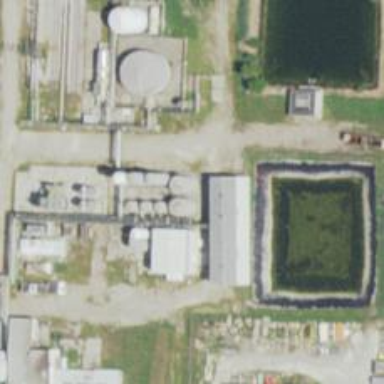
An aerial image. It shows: Storage tank with man-made structure.